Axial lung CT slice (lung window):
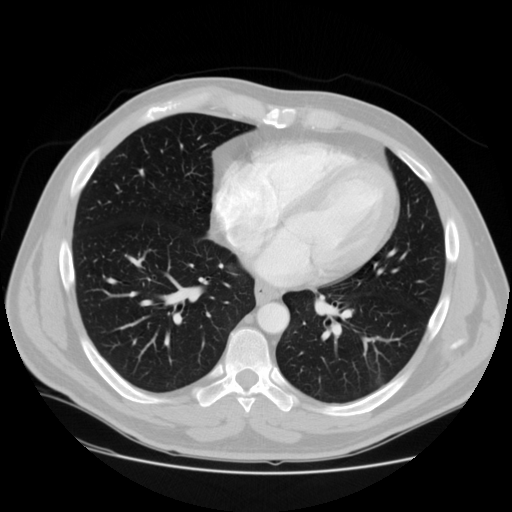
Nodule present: no